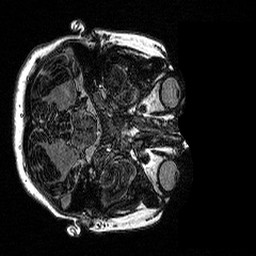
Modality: MP2RAGE
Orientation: axial
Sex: female
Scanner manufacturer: siemens
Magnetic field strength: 3 T
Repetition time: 5 s
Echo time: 0.00292 s